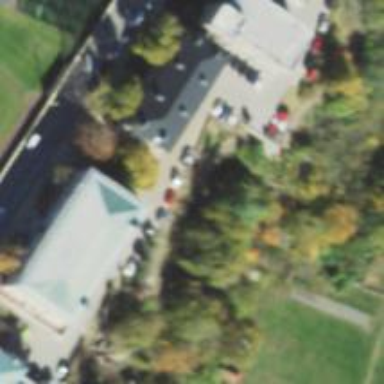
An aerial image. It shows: University building.